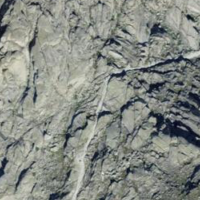
EUNIS habitat code: 48
Species observed at this site:
Jacobaea incana
Corvus corax
Ranunculus glacialis
Sempervivum montanum